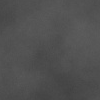
Atmospheric dust classification: dusty